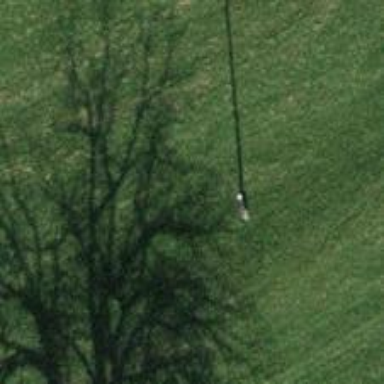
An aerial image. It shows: Straight power pole with straightforward line management.